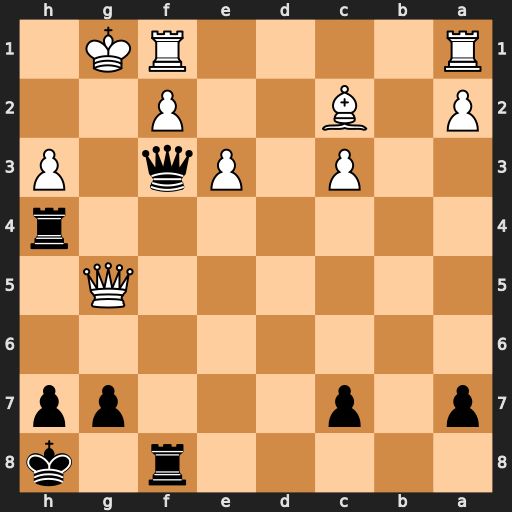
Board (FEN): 5r1k/p1p3pp/8/6Q1/7r/2P1Pq1P/P1B2P2/R4RK1
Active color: b
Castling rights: -
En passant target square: -
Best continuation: Qxh3 Qg2 Rg4